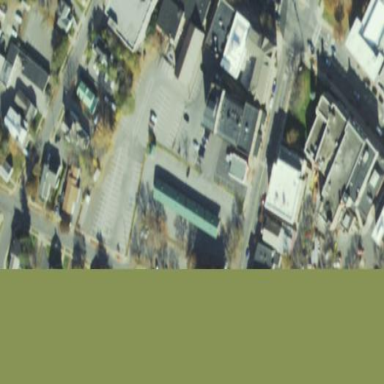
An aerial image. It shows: Parking area with asphalt surface.